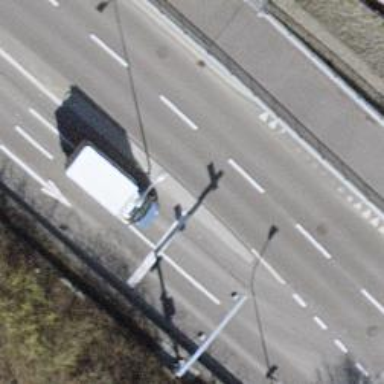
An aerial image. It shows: Primary highway with trolley wires overhead. The surface of the road is asphalt.